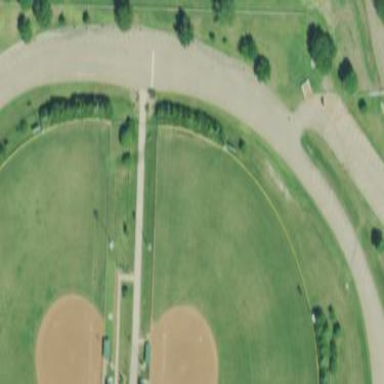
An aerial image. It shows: Baseball pitch for leisure land.